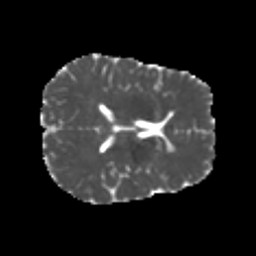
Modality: MD
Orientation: axial
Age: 24
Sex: male
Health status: healthy
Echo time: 0.074 s